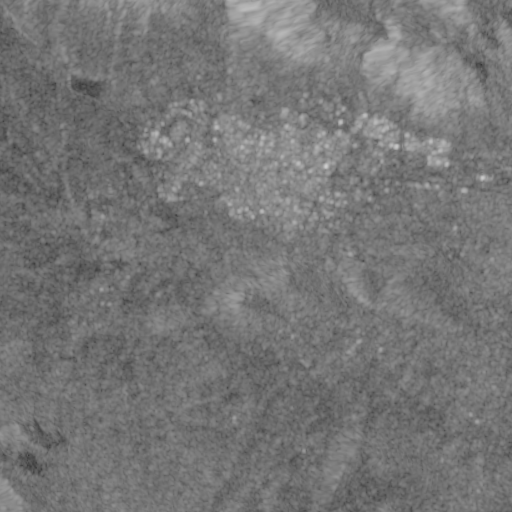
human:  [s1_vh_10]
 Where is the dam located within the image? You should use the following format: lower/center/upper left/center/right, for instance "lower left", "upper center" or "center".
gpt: The dam is located in the upper left of the image.
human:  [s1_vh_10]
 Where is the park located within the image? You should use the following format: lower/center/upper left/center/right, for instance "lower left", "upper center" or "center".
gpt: The park is located in the upper center of the image.
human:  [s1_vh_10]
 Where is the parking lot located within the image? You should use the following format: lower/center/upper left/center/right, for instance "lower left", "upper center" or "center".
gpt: The parking lot is located in the upper center of the image.
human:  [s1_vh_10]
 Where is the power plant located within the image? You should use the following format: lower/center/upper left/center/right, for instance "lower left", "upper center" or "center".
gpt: There is no power plant in the image.

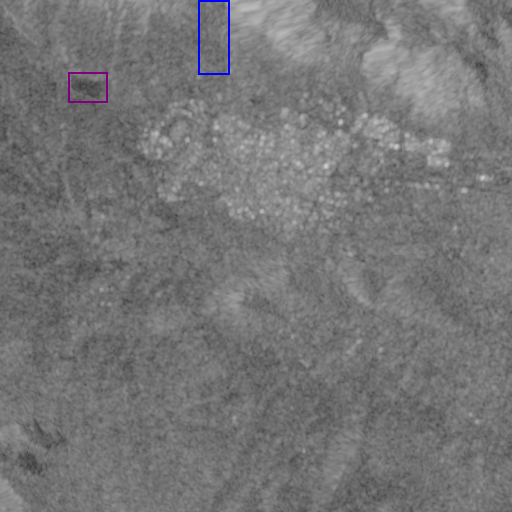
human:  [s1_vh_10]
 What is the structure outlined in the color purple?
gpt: The structure outlined in purple is a dam.
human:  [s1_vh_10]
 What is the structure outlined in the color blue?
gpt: The structure outlined in blue is a park.
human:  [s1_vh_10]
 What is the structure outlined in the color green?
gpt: There is no green outline.